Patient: sex M, age 81
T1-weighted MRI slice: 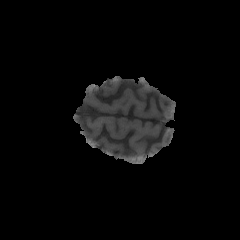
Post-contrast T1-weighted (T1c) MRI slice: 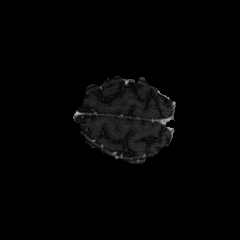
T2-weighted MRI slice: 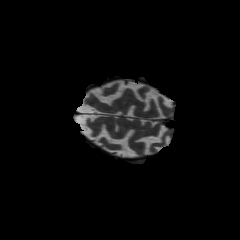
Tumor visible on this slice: no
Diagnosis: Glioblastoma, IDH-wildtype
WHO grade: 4